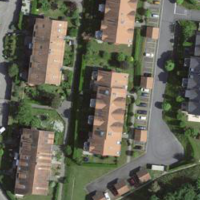
EUNIS habitat code: 54
Species observed at this site:
Chelidonium majus